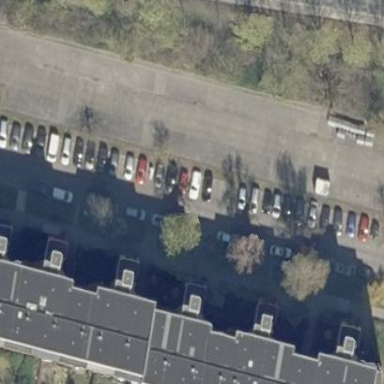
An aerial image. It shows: Street side parking on concrete surface.